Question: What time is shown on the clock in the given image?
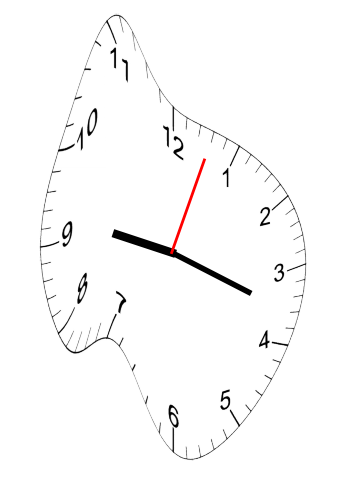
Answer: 09:18:03